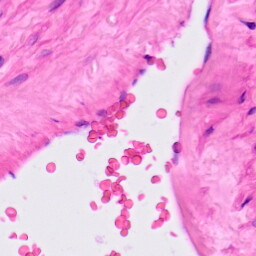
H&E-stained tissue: Lung